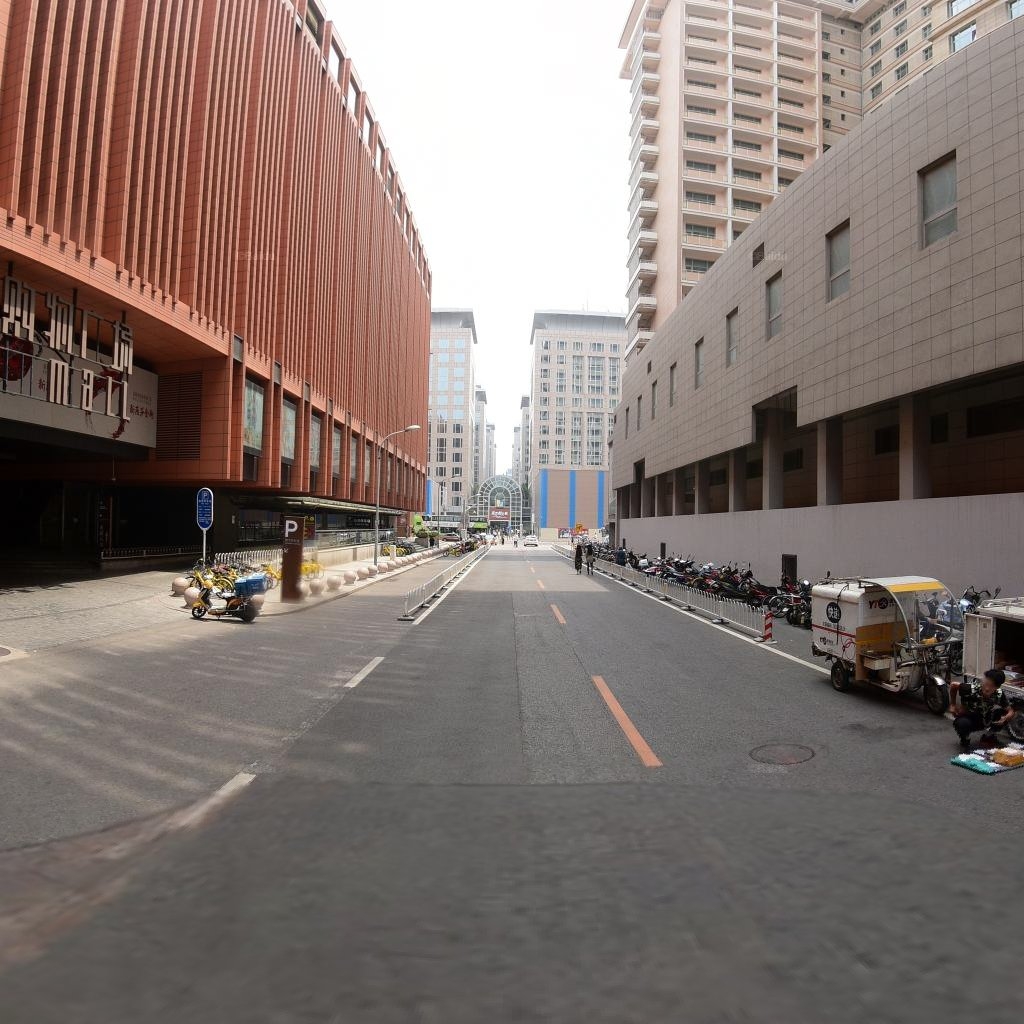
Region: Dongcheng
Road damage annotations: longitudinal crack, manhole cover